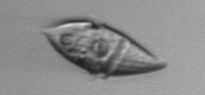
Label: Gyrodinium